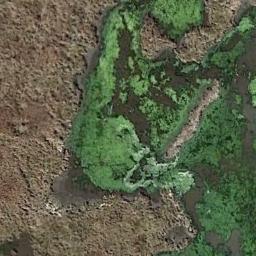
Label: wetland